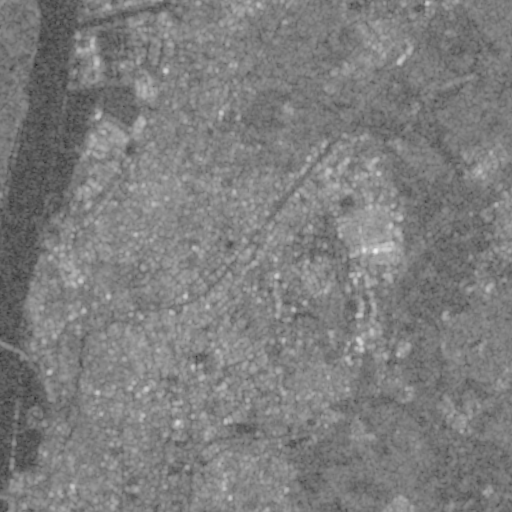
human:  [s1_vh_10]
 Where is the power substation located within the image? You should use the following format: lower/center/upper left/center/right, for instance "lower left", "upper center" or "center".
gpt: The power substation is located in the upper right of the image.
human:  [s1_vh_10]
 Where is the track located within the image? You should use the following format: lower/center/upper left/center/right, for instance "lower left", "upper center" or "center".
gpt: There is no track in the image.

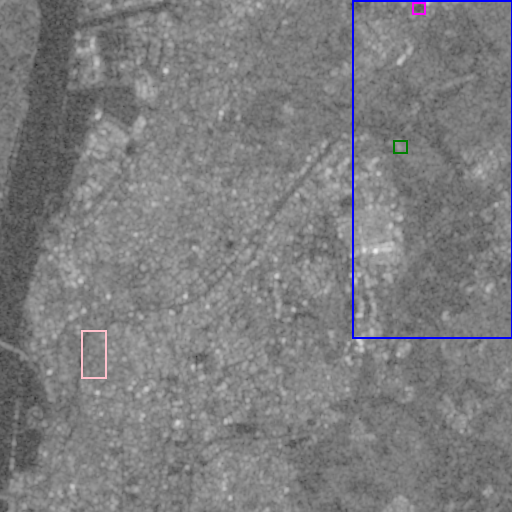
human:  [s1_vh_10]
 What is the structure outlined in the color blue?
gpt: The structure outlined in blue is a crop field.
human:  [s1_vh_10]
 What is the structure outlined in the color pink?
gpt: The structure outlined in pink is a park.
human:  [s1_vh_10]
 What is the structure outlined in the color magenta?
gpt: The structure outlined in magenta is a parking lot.
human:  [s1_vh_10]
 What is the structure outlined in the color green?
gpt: The structure outlined in green is a power substation.
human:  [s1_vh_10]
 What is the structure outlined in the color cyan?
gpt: There is no cyan outline.